Question: I want to see the content of a php file on which I have direct access from browser

I didn't have any luck finding informations regarding this. Is it possible?
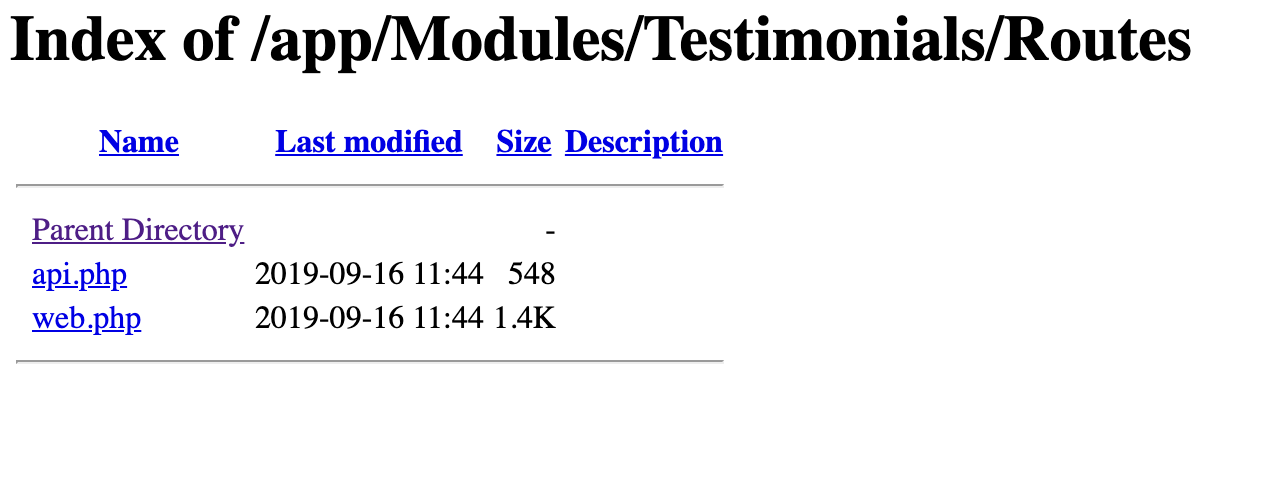
Answer: You cant see the PHP code of a PHP file directly from a Web browser.
You must code or use a code editor JS library like: <URL>